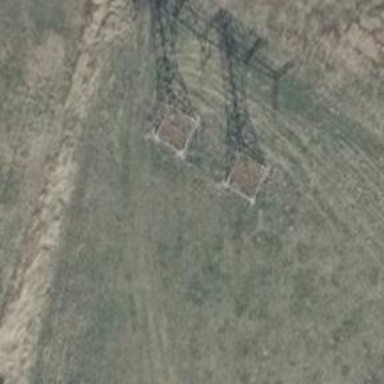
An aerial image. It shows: H-frame power tower with distinctive design.